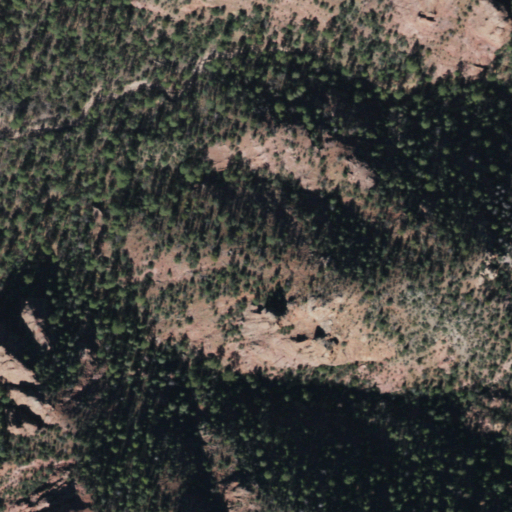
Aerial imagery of depression(s) in Arizona named Jackson Box containing evergreen forest and shrub